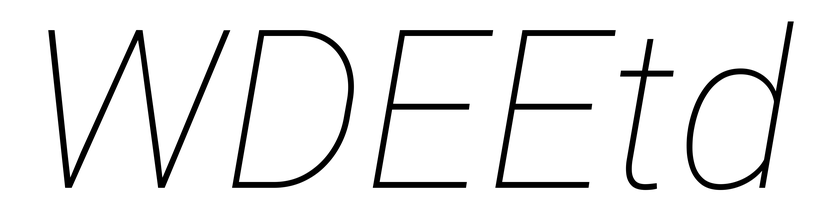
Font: Roboto-Italic_Thin_Italic